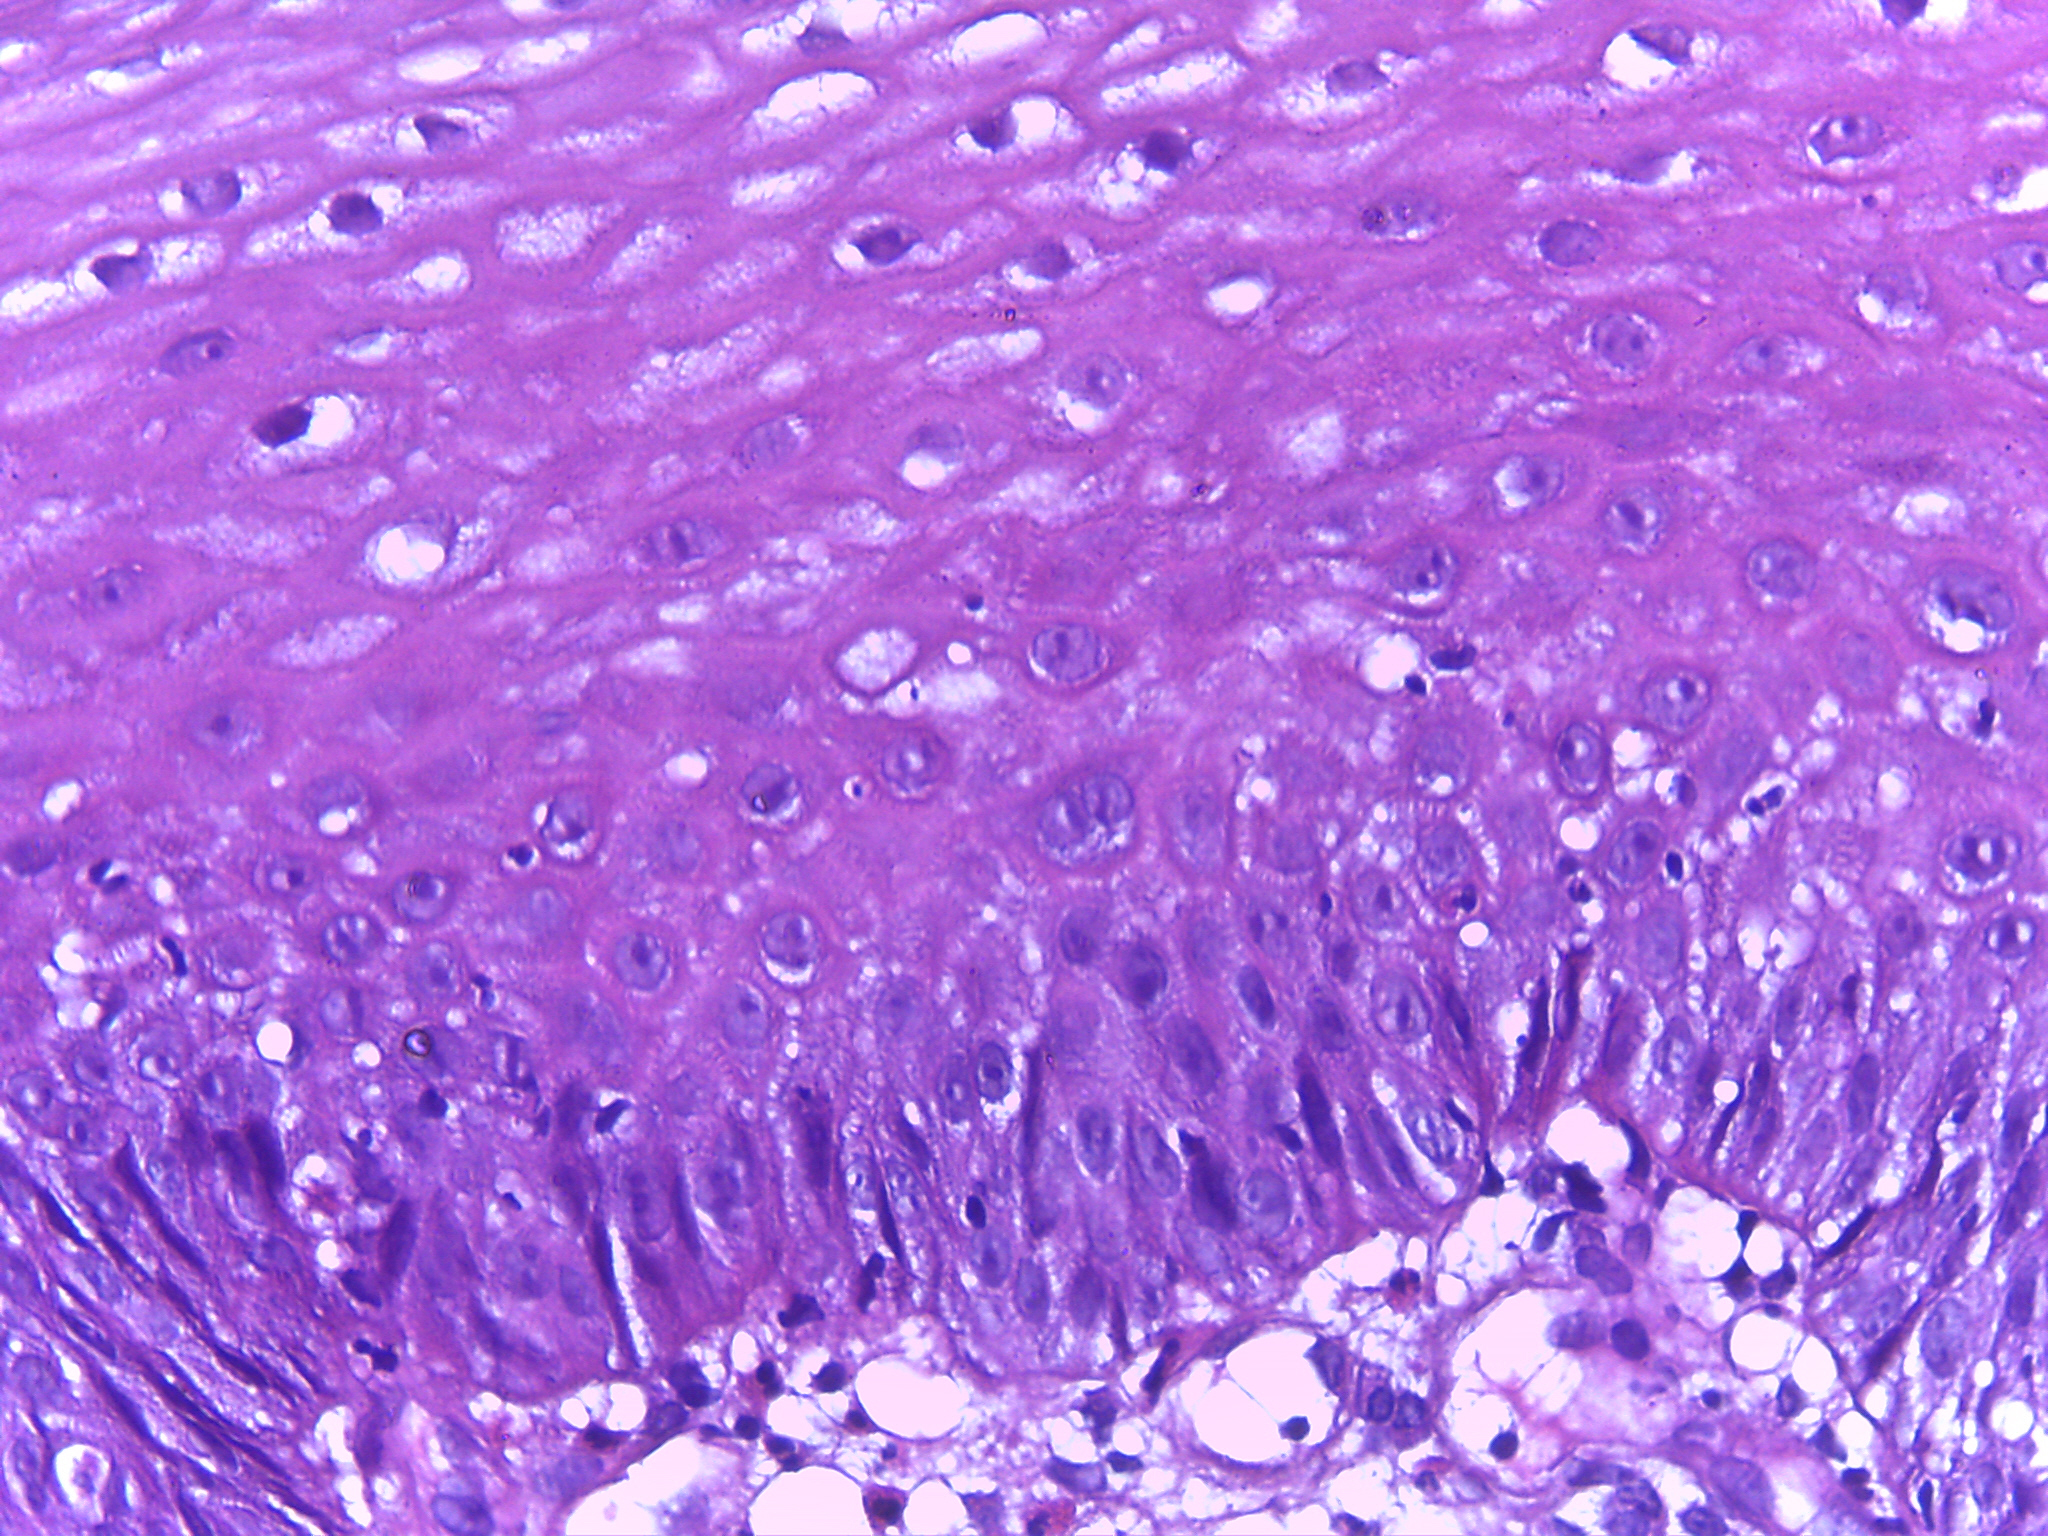
Diagnosis: Normal